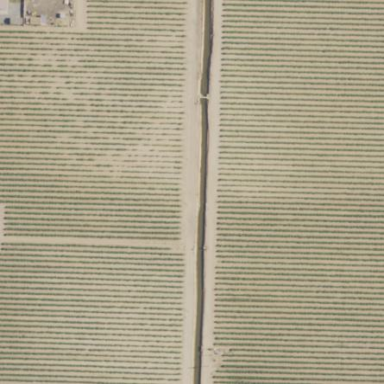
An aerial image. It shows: Beautiful vineyard in the countryside.